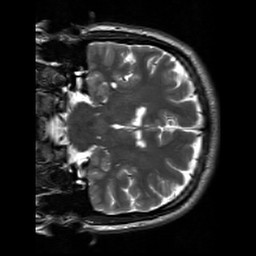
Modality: T2w
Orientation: coronal
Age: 28
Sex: male
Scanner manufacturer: siemens
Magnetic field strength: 3 T
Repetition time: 7 s
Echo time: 0.09 s